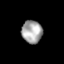
Tissue: skin
Cell type: Epithelial cells
Senescence score: 0.2733
Nuclear area (px): 456
Mean DAPI intensity: 166.18